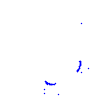
Particle: proton